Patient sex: F
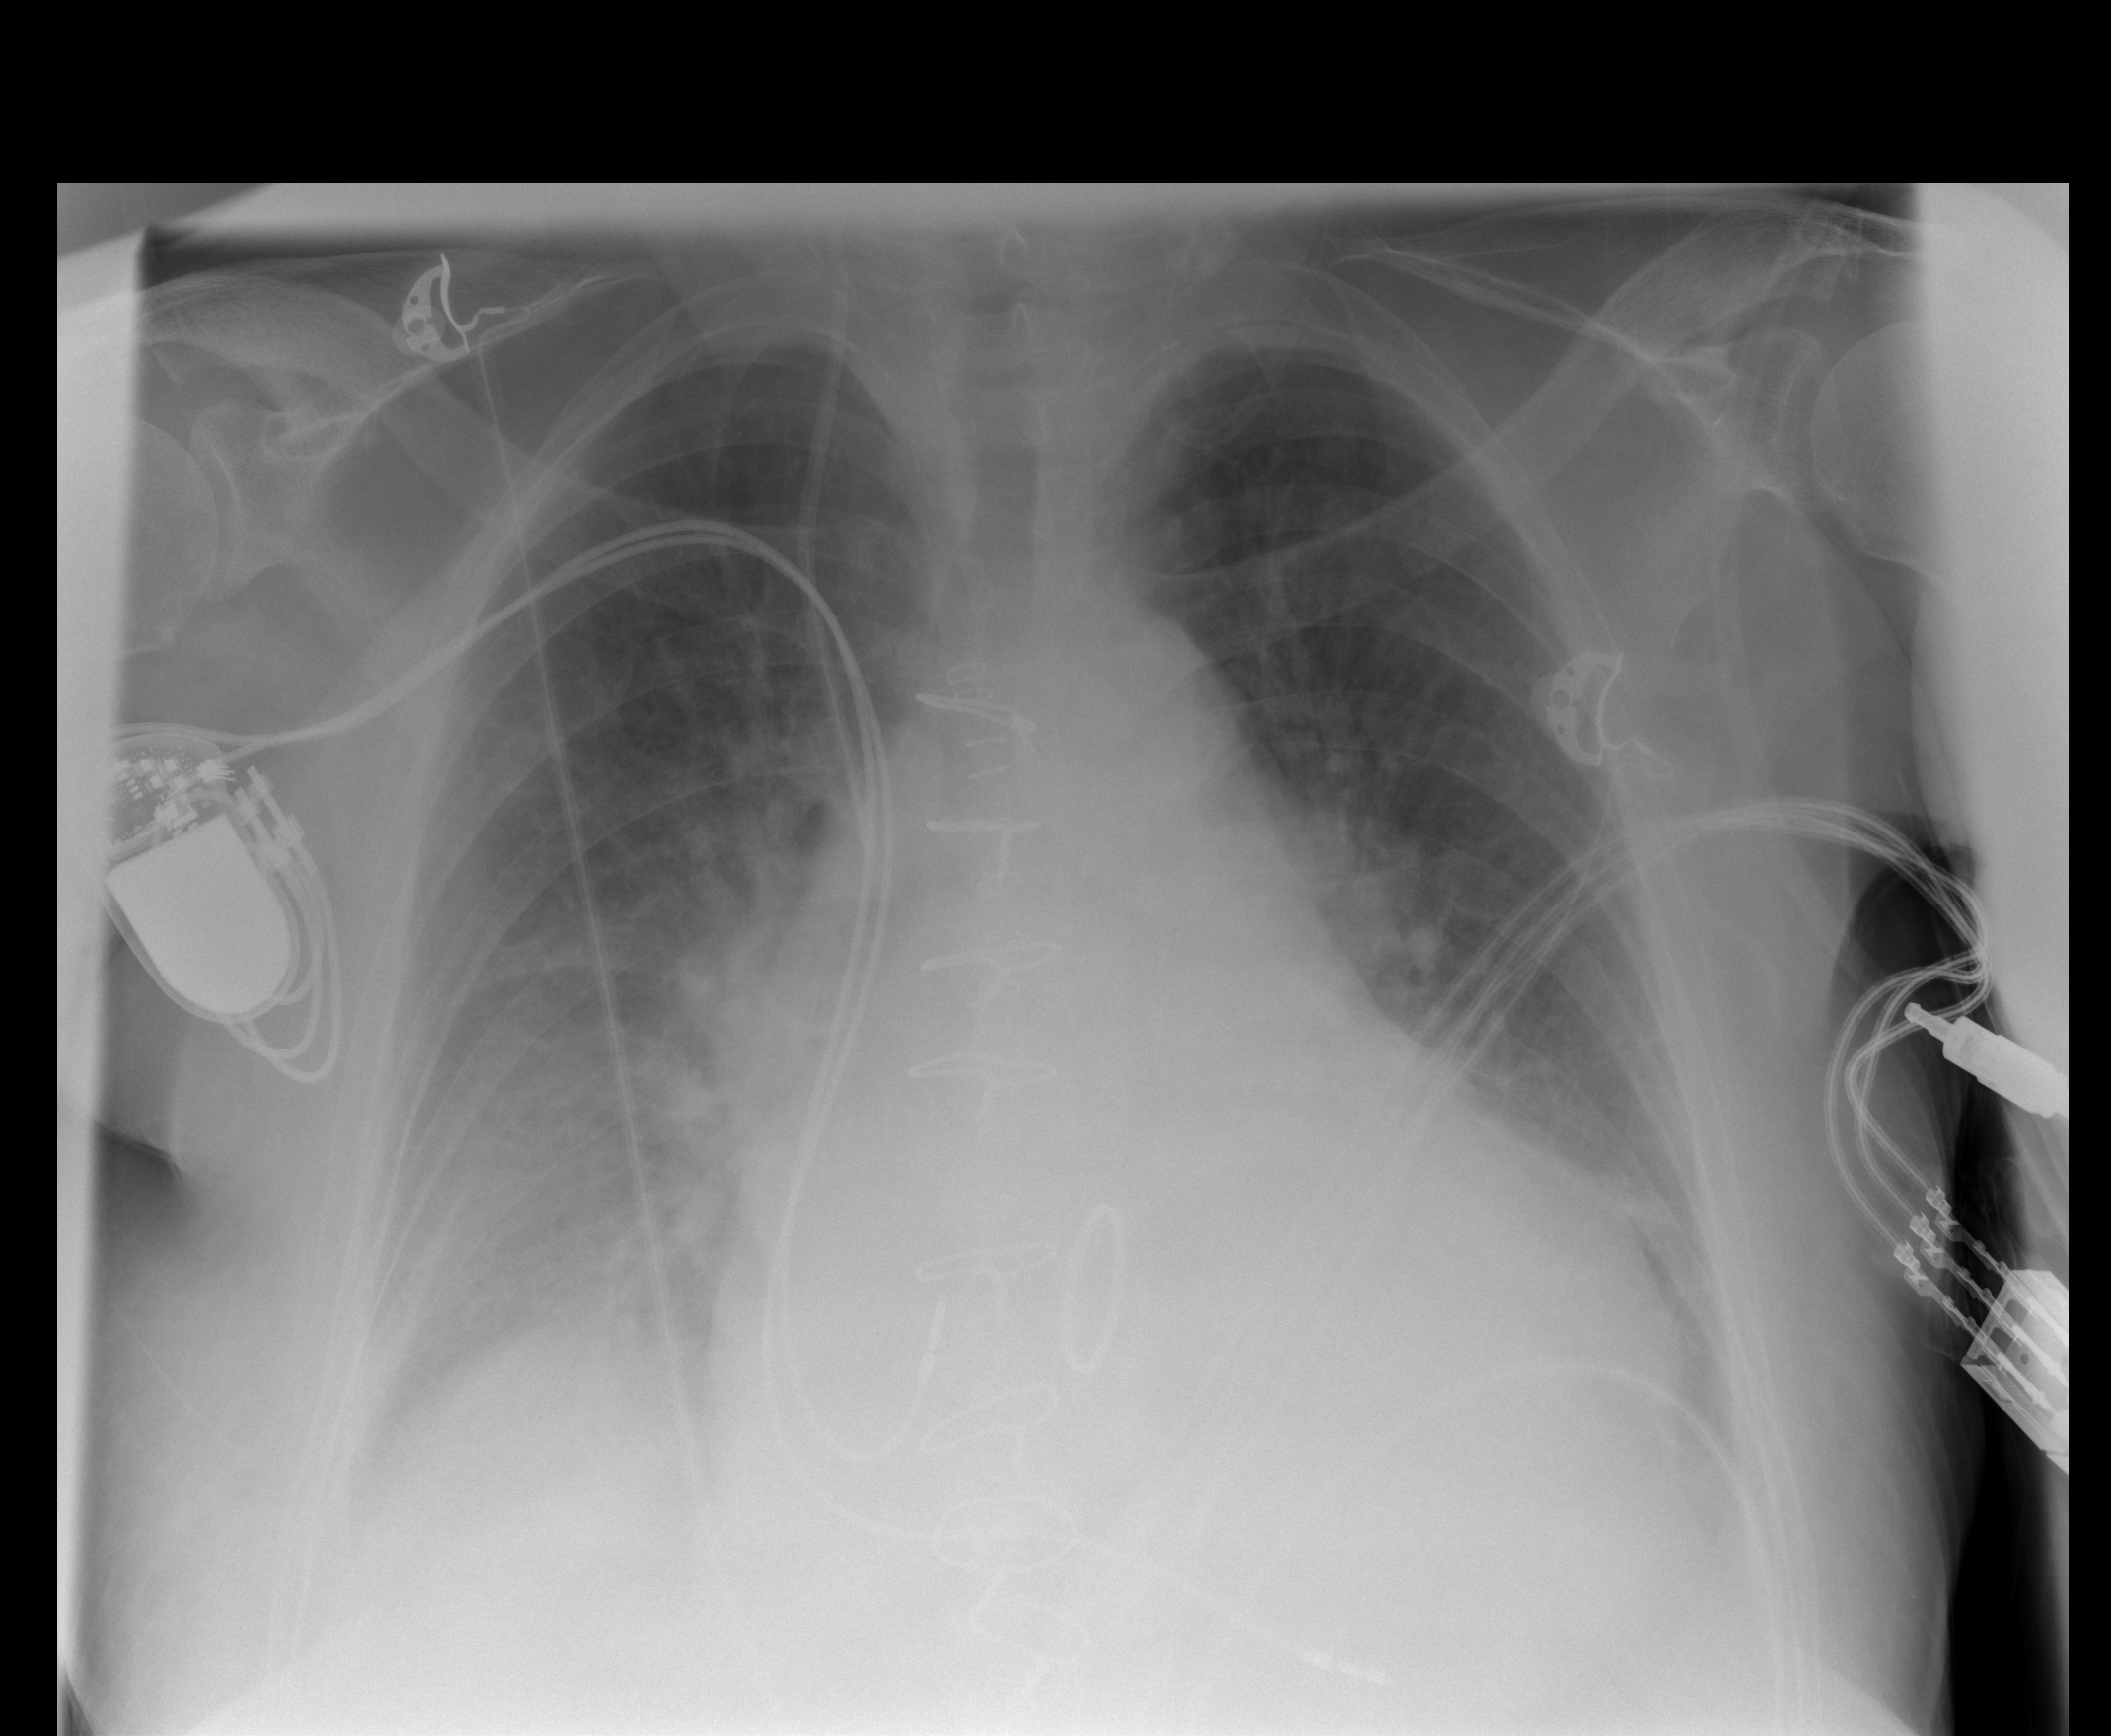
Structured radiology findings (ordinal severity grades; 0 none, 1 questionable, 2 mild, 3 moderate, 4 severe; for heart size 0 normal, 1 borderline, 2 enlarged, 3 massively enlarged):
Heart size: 3
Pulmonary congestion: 2
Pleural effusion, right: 2
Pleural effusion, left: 2
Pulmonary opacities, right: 0
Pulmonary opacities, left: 0
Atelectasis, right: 2
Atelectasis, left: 2